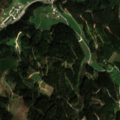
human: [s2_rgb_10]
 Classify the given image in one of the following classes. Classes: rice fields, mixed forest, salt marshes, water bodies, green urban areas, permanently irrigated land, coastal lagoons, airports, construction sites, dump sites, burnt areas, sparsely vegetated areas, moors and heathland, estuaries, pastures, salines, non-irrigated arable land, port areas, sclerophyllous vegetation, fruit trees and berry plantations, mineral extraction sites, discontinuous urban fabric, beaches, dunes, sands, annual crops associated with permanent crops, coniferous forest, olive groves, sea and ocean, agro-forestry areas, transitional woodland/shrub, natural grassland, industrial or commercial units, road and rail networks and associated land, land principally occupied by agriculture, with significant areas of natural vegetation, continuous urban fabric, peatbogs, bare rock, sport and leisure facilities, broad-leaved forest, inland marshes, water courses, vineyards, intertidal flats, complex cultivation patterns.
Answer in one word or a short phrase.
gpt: discontinuous urban fabric, coniferous forest, mixed forest